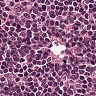
Metastatic tissue present: no